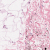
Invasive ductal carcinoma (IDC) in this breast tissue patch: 0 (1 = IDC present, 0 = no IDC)